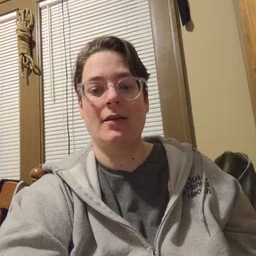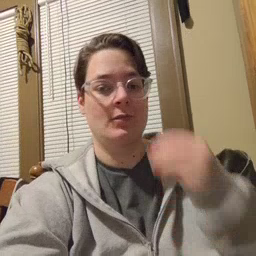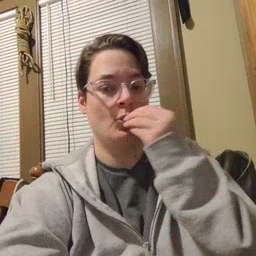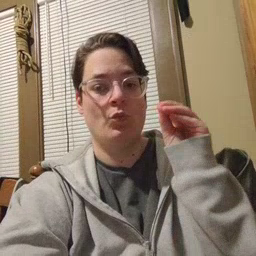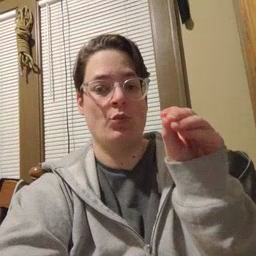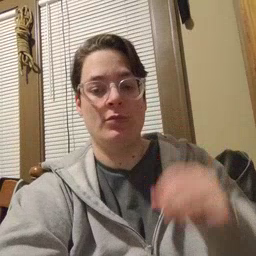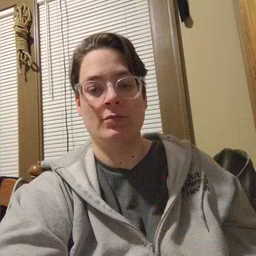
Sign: kiss